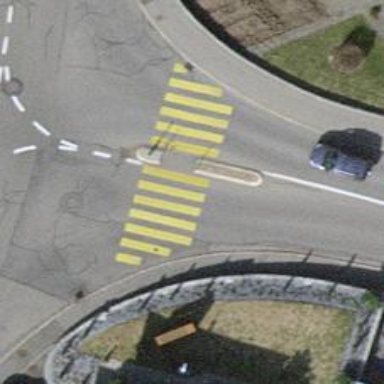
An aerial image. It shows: Uncontrolled road crossing with markings.